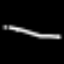
Label: line